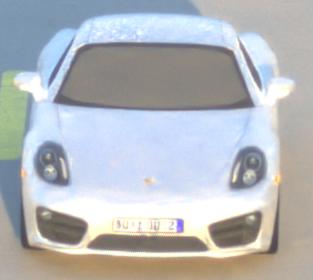
Make: Porsche
Model: Cayman
Detailed model: Cayman (981C)
Model produced from: 2013/03
Model produced until: 2014/04
Doors: 2
Color: white
Road condition: dry road
Daytime: sunrise or sunset
Contrast: medium contrast